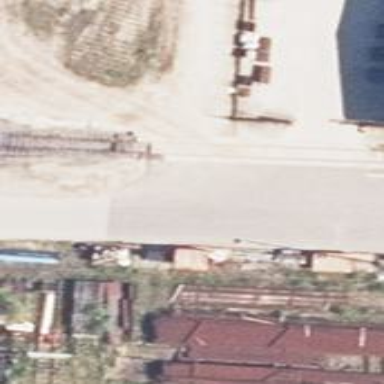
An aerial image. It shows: Railway level crossing.